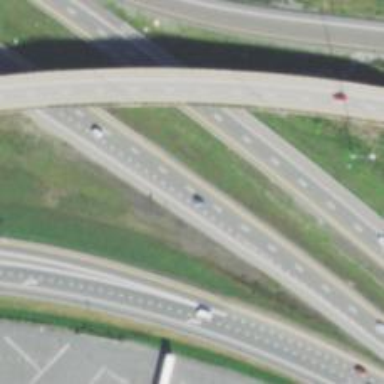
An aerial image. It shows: View of motorway.